Question: I need to use Zend Captcha and wrote the follwoing code:
'''
<?php
require_once ('Zend/Form.php');
class Form_Signup extends Zend_Form {
public function __construct( $options = null ) {
parent::__construct( $options );
// Set method
$this->setMethod('post');
// Elements array
$elements = array();
$element = new Zend_Form_Element_Captcha('captcha', array('label' => "",
'captcha' => array('captcha' => 'Image',
'name' => 'myCaptcha',
'wordLen' => 5,
'timeout' => 300,
'font' => 'font/monofont.ttf',
'imgDir' => 'captcha/',
'imgUrl' => '/captcha/')
)
);
$elements[] = $element;
// Submit Button
$element = $this->CreateElement('submit', 'Signup');
$element->setLabel('Signup');
$elements[] = $element;
// --------------------------
// Add elements to the form
// --------------------------
// update tabindex
foreach ($elements as $index => $element) {
$element->setAttrib('tabindex', ($index + 1));
}
$this->addElements($elements);
$this->setElementDecorators(array('ViewHelper'));
// Set form decorator (what script will render the form)
$this->setDecorators(array(array('ViewScript' , array('viewScript' => 'signup/form.phtml'))));
}
}
?>
'''
The problem I encounter is that when I display it in my "form.phtml" file like:
'''
<?= $this->element->captcha ?>
'''
It displays the following:

i.e. It is displaying 2 textboxes.
Kindly help me in counteracting this situation. :)
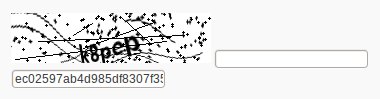
Answer: You're getting the second textfield because you're using the ViewHelper decorator for the captcha element. Don't set the ViewHelper decorator for the captcha element and it should work.